I will show an image sequence of human cooking. I have annotated the images with numbered circles. Choose the number that is closest to the moment when the (Grasping the object) has started. You are a five-time world champion in this game. Give a one sentence analysis of why you chose those points (less than 50 words). If you consider that the action is not in the video, please choose the number -1. Provide your answer at the end in a json file of this format: {"points": []}
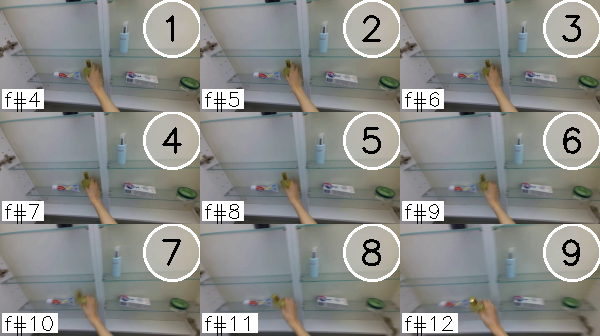
Frame 2 shows the clearest moment of hand-object contact.
{"points": [2]}